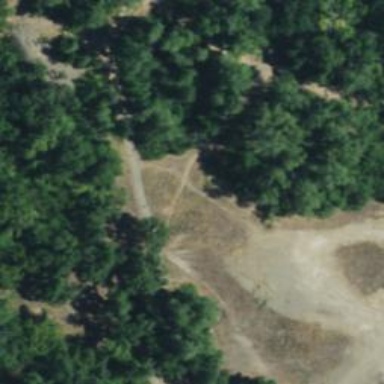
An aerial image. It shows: Path.